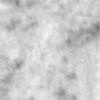
Label: no_change